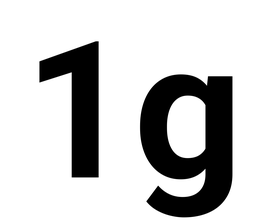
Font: Roboto_Bold